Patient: sex F, age 27
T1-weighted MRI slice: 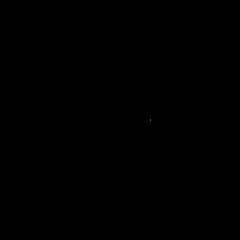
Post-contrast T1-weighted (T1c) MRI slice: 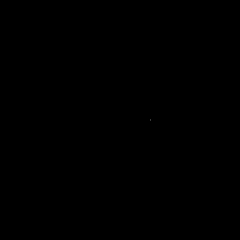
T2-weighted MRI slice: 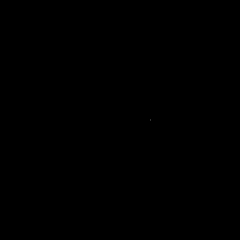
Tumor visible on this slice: no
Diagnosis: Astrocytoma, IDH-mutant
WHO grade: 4